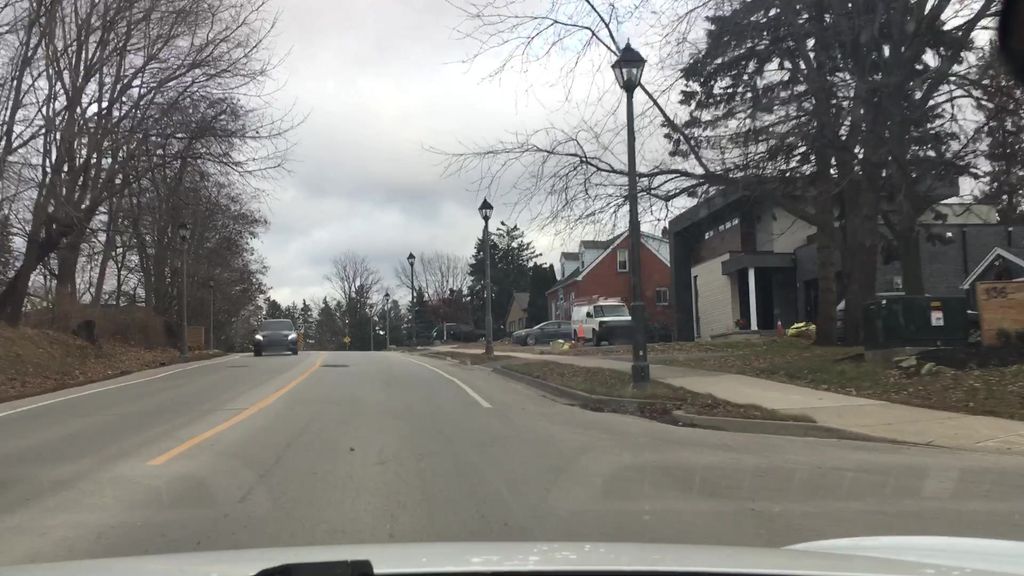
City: hamilton